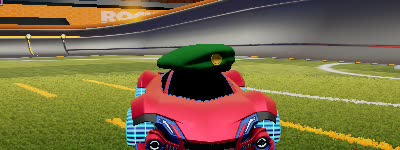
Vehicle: werewolf